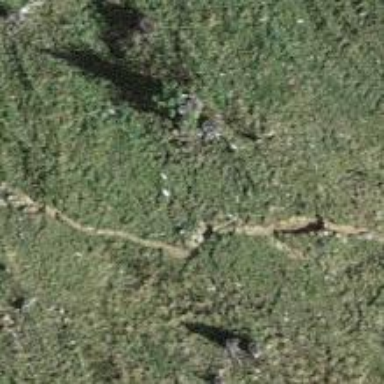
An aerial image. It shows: Path on the ground.